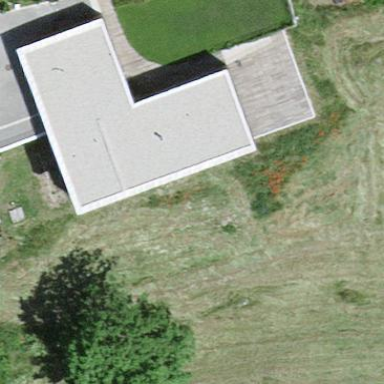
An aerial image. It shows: Building.